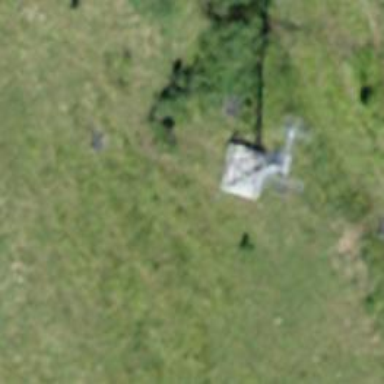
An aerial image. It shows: Pylon used for aerialway.